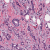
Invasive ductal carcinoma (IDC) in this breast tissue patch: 1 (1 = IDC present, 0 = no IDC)